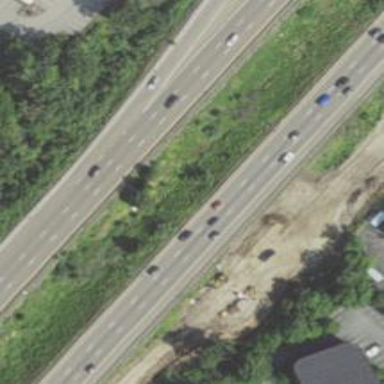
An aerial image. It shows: Motorway junction.